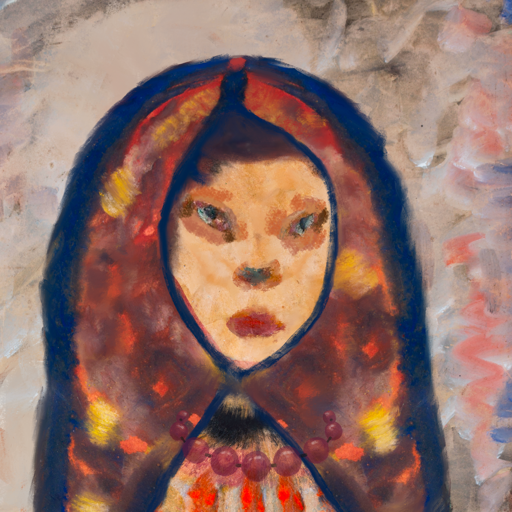
Background: Roy_Bahadur, Head And Neck Front: Childish, Face Front: Boggyland, Bust: Childish, Hair Front: Blank, Head Accessory: Mother_And_Son_Mother_Scarf, Second Necklace: Blank, Necklace: Irani_2, Baby: Blank